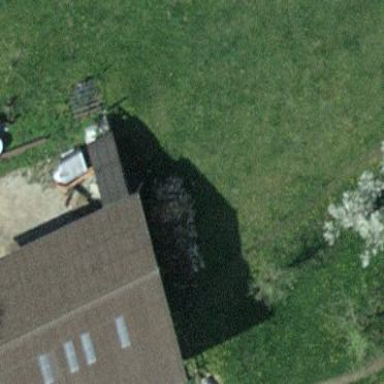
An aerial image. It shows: Barn.